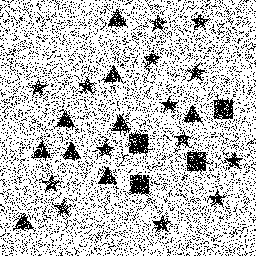
Squares: 4
Triangles: 9
Stars: 14
Total shapes: 27